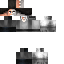
A male human skin with medium skin, wearing brown long hair dressed in a blue hoodie and black pants, featuring a closed mouth.